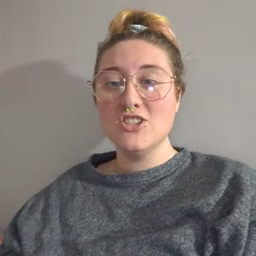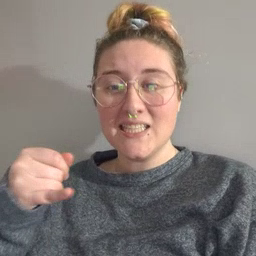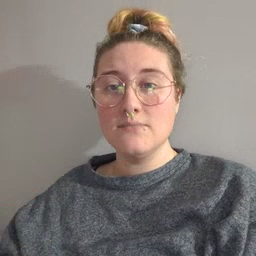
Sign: jeans